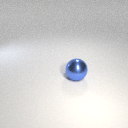
large blue metal sphere